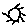
Label: sun